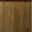
Piece: xx